Question: What is Entomology the study of?
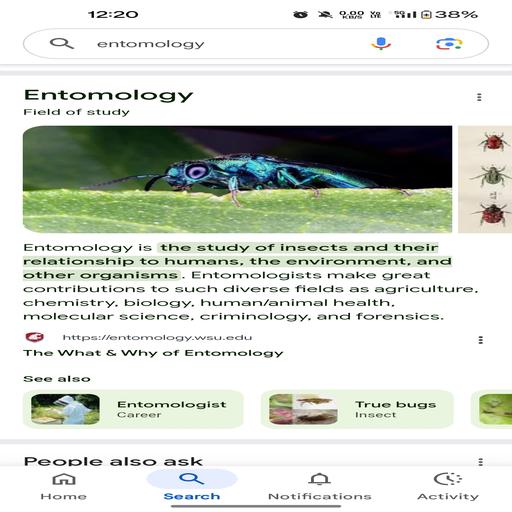
Answer: Insects